Question: I am having lengthy structure of bootstrap theme classes.

Have this code for this menu bar design in bootstrap-
'''
<div class="navbar navbar-fixed-top navbar-inverse">
<div class="navbar-inner">
<div class="container-fluid">
<a class="btn btn-navbar" data-toggle="collapse" data-target=".nav-collapse"><span
class="icon-bar"></span><span class="icon-bar"></span><span class="icon-bar"></span>
</a><a class="brand" href="#">My Menu</a>
<div class="nav-collapse">
<ul class="nav">
<li class="active"><a href="/Home/Dashboard"><i class="icon-home icon-white"></i>Dashboard</a></li>
<li ><a href="#" id="taskMainLink">Task</a></li>
<li><a href="#" id="contactMainLink">Contact</a></li>
<li><a href="#" id="appointmentMainLink">Appointment</a></li>
<li><a href="#" id="projectMainLink">Project</a></li>
<li><a href="#" id="salesMainLink">Sales</a></li>
</ul>
'''
I want each tab to be active on mouseclick and other tabs should be in original state.
Current active class is dashboard by default i did.
'''
$('.navbar.navbar-fixed-top.navbar-inverse>.container-fluid>.nav-collapse>.nav').click(function(){
$(this).find('li').removeClass('active');
$(this).addClass('active');
});
'''
Am i going right class into class? Please suggest me right solution if i am wrong here.
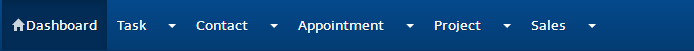
Answer: Try this:
'''
$('ul.nav li a').click(function(){
$(this).parent().parent().children('.active').removeClass('active');
$(this.parentNode).addClass('active');
return false;
});
'''